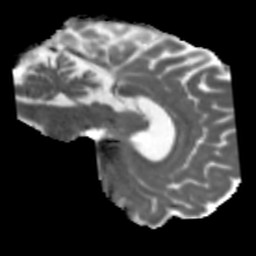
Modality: MD
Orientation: sagittal
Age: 41
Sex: male
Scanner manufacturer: siemens
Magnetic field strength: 3 T
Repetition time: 5.47 s
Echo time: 0.0854 s